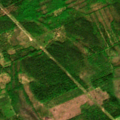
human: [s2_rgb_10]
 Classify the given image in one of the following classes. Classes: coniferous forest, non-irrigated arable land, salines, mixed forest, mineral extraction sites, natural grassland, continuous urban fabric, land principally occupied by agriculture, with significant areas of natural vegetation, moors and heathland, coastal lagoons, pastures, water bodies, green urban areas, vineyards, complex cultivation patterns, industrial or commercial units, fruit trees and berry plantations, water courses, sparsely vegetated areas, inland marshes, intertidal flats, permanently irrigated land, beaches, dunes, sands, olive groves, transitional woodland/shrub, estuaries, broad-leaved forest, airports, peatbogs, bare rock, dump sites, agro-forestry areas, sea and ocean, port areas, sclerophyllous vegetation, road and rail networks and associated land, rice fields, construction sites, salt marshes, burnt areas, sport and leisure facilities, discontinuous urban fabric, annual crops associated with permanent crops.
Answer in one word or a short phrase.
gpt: mixed forest, transitional woodland/shrub